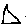
Label: triangle